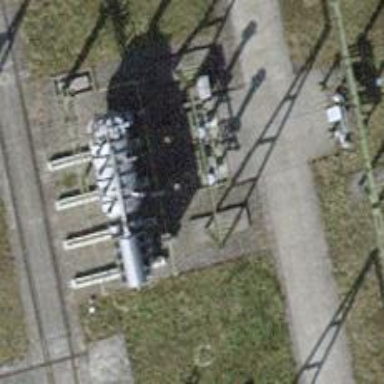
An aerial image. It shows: Transformer.